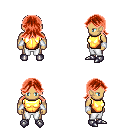
a pixel art fantasy rpg character, male body template, human, tanned skin, gold chest armor, white pants, red loose hair, white cloth bracers, metal boots, four views (front, back, left, right), 2x2 character sprite sheet, small pixel art, hard edges, no anti-aliasing